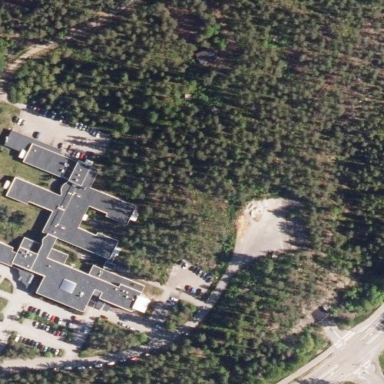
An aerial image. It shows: Clinic building offering healthcare services.